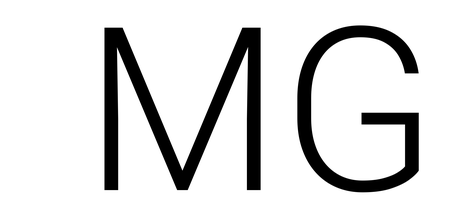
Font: Roboto_Light